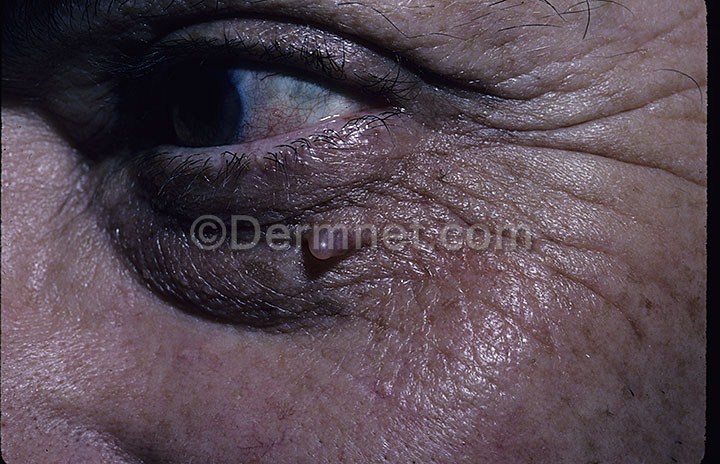
Disease: Seborrheic Keratoses and other Benign Tumors